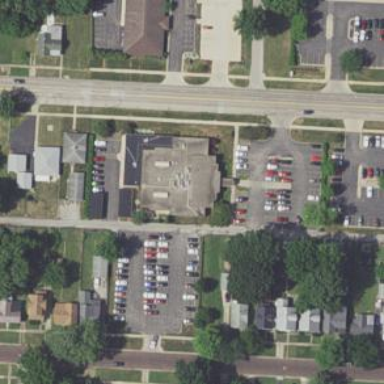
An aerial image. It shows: Healthcare clinic.